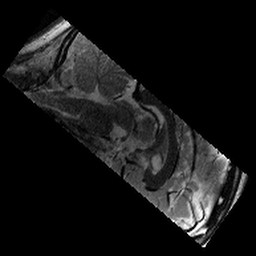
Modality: T2w
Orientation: sagittal
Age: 10
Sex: female
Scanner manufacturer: siemens
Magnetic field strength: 3 T
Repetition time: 9.23 s
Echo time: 0.067 s